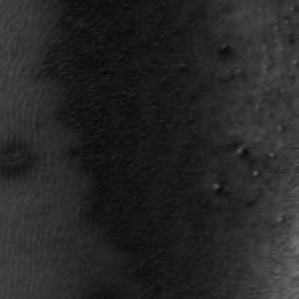
Label: frost